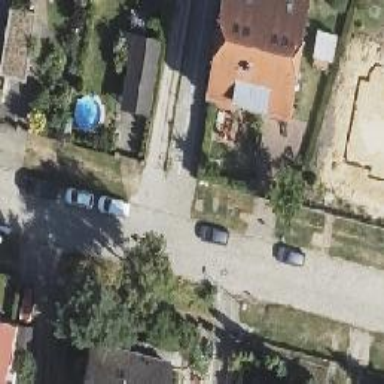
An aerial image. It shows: Residential road.